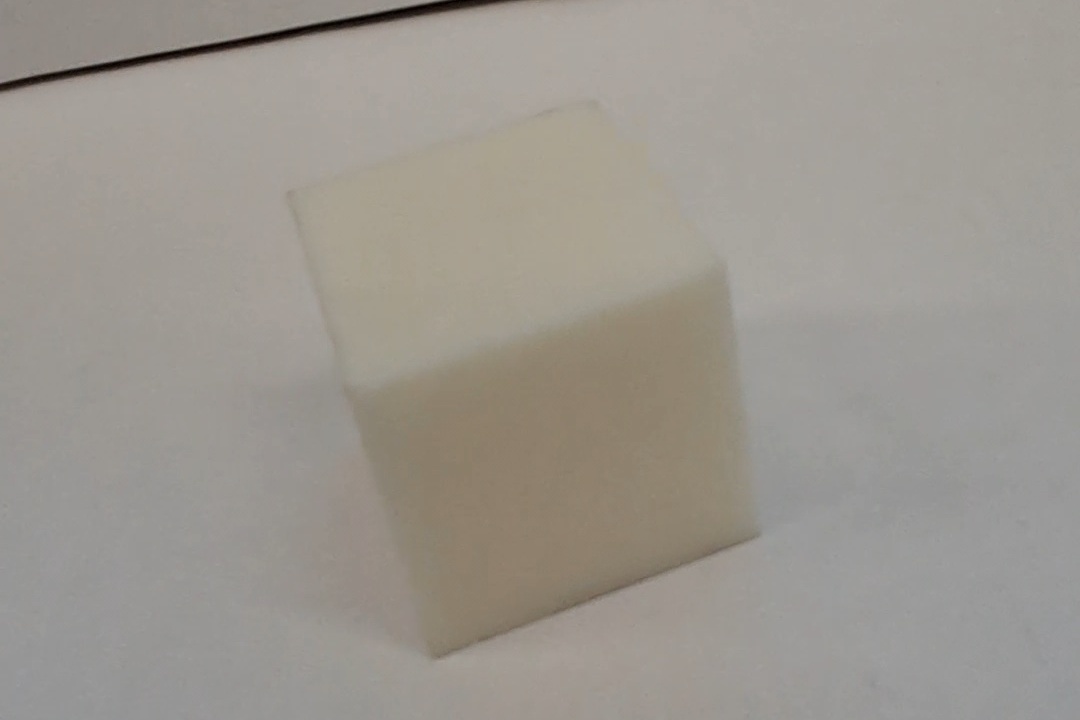
Label: Cuboid